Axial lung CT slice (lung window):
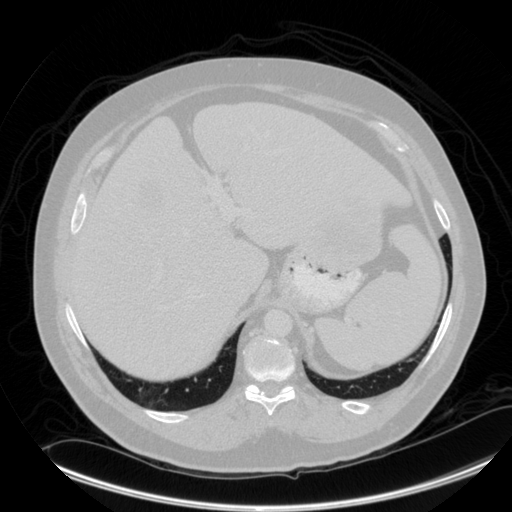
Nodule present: no